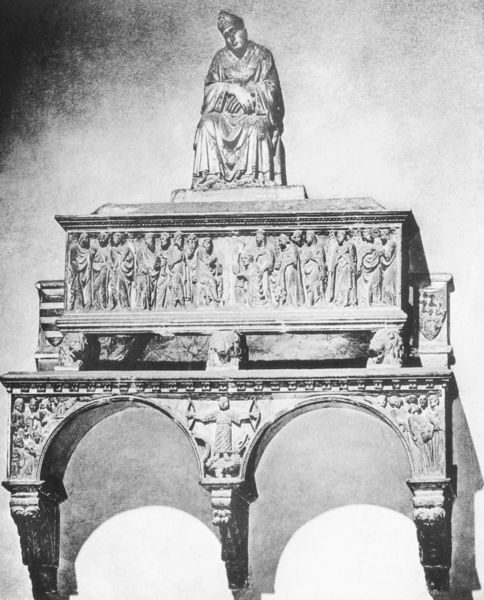
Titel: Grabmal für Antonio d’Orso
Künstler: Tino di Camaino
Standort: Florenz, S. Maria del Fiore (EU - I - Toskana)
Schlagwörter: mann, schatten, menschen, sitzen, marmor, haube, stein, trauer, hände, krone, relief, bogen, giebel, bischof, papst, bögen, arkade, weinen, schwarz-weiß, kiste, kardinal, trohn, arkaden, halbkreis, fries, wappen, sarg, löwen, grab, priester, mönch, heiliger, heilige, heiligtum, zierde, sitzender, schtten, schrein, drachen, klagen, grabmal, mammon, papsr, bogen papast sitzen stein